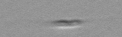
Label: Cylindrotheca_morphotype1